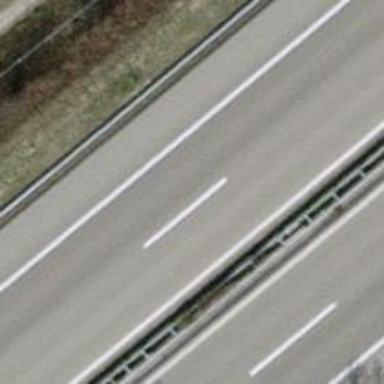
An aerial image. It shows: Asphalt motorway.